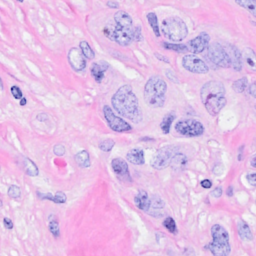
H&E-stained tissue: Breast